（2023·上海奉贤·一模）已知椭圆\(\frac{x^2}{a^2}+\frac{y^2}{b^2}=1(a>b>0)\)的焦距为\(2\sqrt{3}\)，离心率为\(\frac{\sqrt{3}}{2}\)，椭圆的左右焦点分别为\(F_1\)、\(F_2\)，直角坐标原点记为\(O\)．设点\(P(0,t)\)，过点\(P\)作倾斜角为锐角的直线\(l\)与椭圆交于不同的两点\(B\)、\(C\)．

(1)求椭圆的方程；

(2)设椭圆上有一动点\(T\)，求\(\overrightarrow{PT}\cdot(\overrightarrow{TF_1}-\overrightarrow{TF_2})\)的取值范围；

(3)设线段\(BC\)的中点为\(M\)，当\(t\ge\sqrt{2}\)时，判别椭圆上是否存在点\(Q\)，使得非零向量\(\overrightarrow{OM}\)与向量\(\overrightarrow{PQ}\)平行，请说明理由．

\vspace{1em}
【解答】
【答案】(1)\(\frac{x^2}{4}+y^2=1\)

(2)\([-4\sqrt{3},4\sqrt{3}]\)

(3)不存在点\(Q\)，使得\(\overrightarrow{OM}\parallel\overrightarrow{PQ}\)，理由见解析

\vspace{1em}

【分析】(1) 由题意计算即可可得；

(2) 由设出\(T\)点坐标，表示出\(\overrightarrow{PT}\)，结合\(\overrightarrow{TF_1}-\overrightarrow{TF_2}=-\overrightarrow{F_1F_2}\)与\(T\)点坐标范围计算即可得.

(3) 设出直线方程后联立得一元二次方程，由直线\(l\)与椭圆交于不同的两点可得该方程\(\Delta>0\)，并由方程中的韦达定理表示出直线\(OM\)斜率，假设存在该点\(Q\)，则有\(k_{PQ}=k_{OM}\)，借此设出直线\(PQ\)方程，则该直线与椭圆必有交点，即联立后有\(\Delta\ge0\)，结合前面所得可计算出\(t\)的范围.

\vspace{1em}

【解析】(1) 由题意，得\(c=\sqrt{3}\)，\(a=2\)，所以\(b=\sqrt{a^2-c^2}=1\)，

则椭圆的标准方程为\(\frac{x^2}{4}+y^2=1\)；

\vspace{0.5em}

(2) 设动点\(T(x,y)\)，\(\overrightarrow{F_1F_2}=(2\sqrt{3},0)\)，\(\overrightarrow{PT}=(x,y-t)\)，

\[
\overrightarrow{PT}\cdot(\overrightarrow{TF_1}-\overrightarrow{TF_2})=-\overrightarrow{PT}\cdot\overrightarrow{F_1F_2}=-2\sqrt{3}x,
\]

\(\because x\in[-2,2]\)，所以\(\overrightarrow{PT}\cdot(\overrightarrow{TF_1}-\overrightarrow{TF_2})\)的取值范围为\([-4\sqrt{3},4\sqrt{3}]\)；

\vspace{0.5em}

(3) 显然直线的斜率存在，故可设直线\(l:y=kx+t\)，\(B(x_1,y_1)\)、\(C(x_2,y_2)\)，

联立
\[
\begin{cases}
y=kx+t \\
\frac{x^2}{4}+y^2=1
\end{cases}
\]
，消去\(y\)得\((1+4k^2)x^2+8ktx+4t^2-4=0\)，

\[
\Delta=-16t^2+64k^2+16>0, \quad \text{即} \quad k^2>\frac{t^2-1}{4} \quad \text{$\textcircled{1}$},
\]

则\(x_1+x_2=-\frac{8kt}{1+4k^2}\)，\(x_1x_2=\frac{4t^2-4}{1+4k^2}\)，

则\(\frac{x_1+x_2}{2}=-\frac{4kt}{1+4k^2}\)，\(\frac{y_1+y_2}{2}=\frac{k(x_1+x_2)+2t}{2}=-\frac{4k^2t}{1+4k^2}+t=\frac{t}{1+4k^2}\)，

则\(x_{M}=\left(-\frac{4kt}{1+4k^2},\frac{t}{1+4k^2}\right)\)，

故\(k_{OM}=-\frac{1}{4k}\)，

若\(\overrightarrow{OM}\parallel\overrightarrow{PQ}\)，则有\(k_{PQ}=k_{OM}=-\frac{1}{4k}\)，

设直线\(PQ\)为\(y=-\frac{1}{4k}x+t\)，

联立
\[
\begin{cases}
y=-\frac{1}{4k}x+t \\
\frac{x^2}{4}+y^2=1
\end{cases}
\]
，消去\(y\)有\(\left(1+\frac{1}{4k^2}\right)x^2-\frac{2t}{k}x+4t^2-4=0\)，

要使得存在点\(Q\)，则
\[
\Delta_2=\frac{4t^2}{k^2}-4\left(1+\frac{1}{4k^2}\right)(4t^2-4)\ge0,
\]

整理得\(16+\frac{4}{k^2}-16t^2\ge0\)，

故\(k^2\le\frac{1}{4t^2-4} \quad \text{$\textcircled{2}$}\)，

由$\textcircled{1}$$\textcircled{2}$式得，\(\frac{t^2-1}{4}<k^2\le\frac{1}{4t^2-4}\)，

则\(\frac{t^2-1}{4}<\frac{1}{4t^2-4}\)，解得\(-\sqrt{2}<t<\sqrt{2}\)，

所以当\(t\ge\sqrt{2}\)时，不存在点\(Q\)，使得\(\overrightarrow{OM}\parallel\overrightarrow{PQ}\).

\vspace{1em}

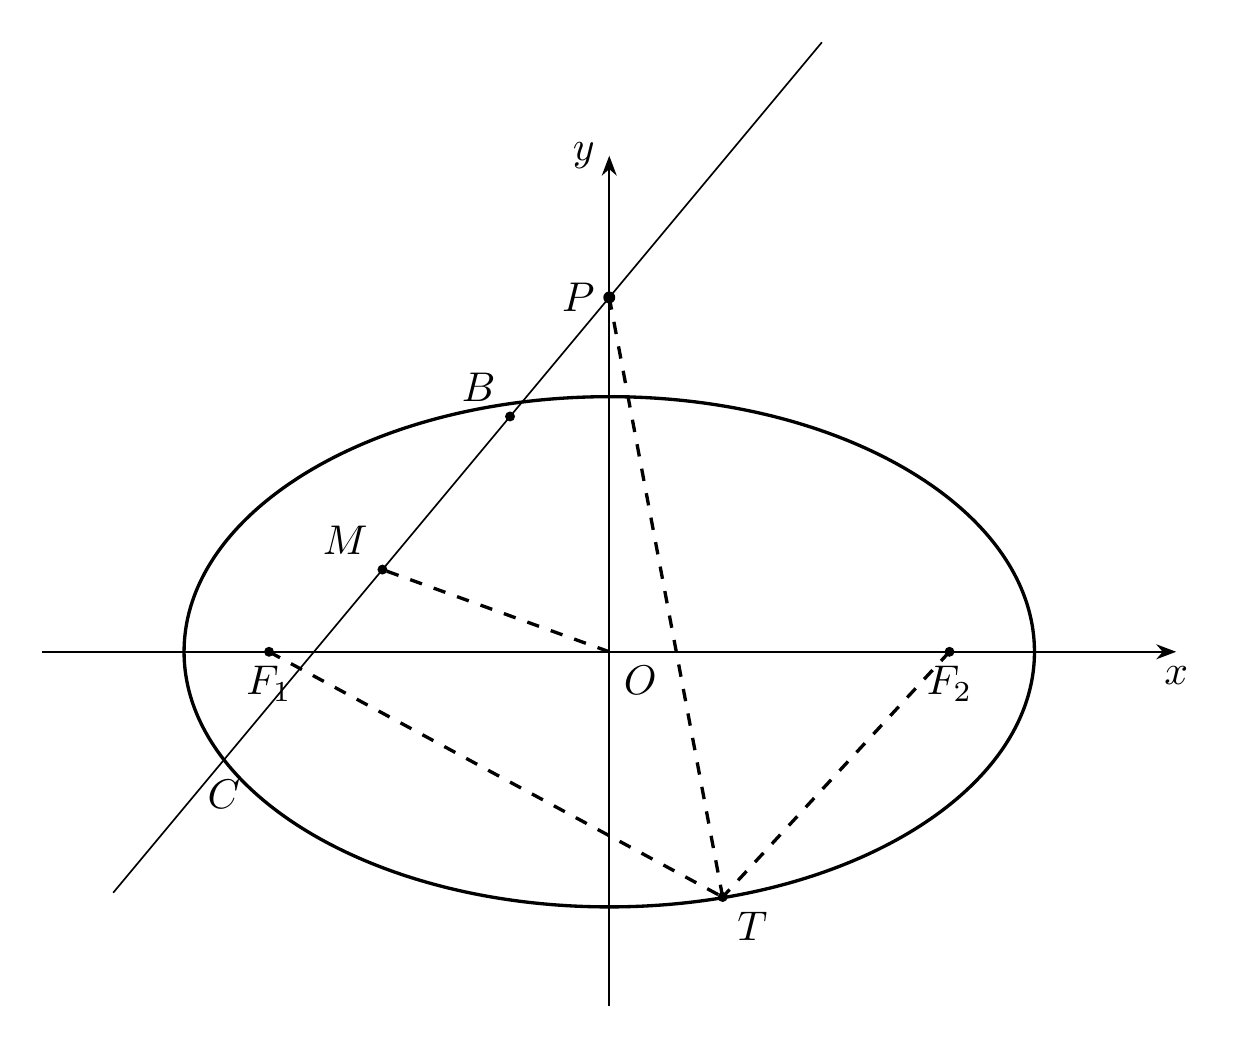